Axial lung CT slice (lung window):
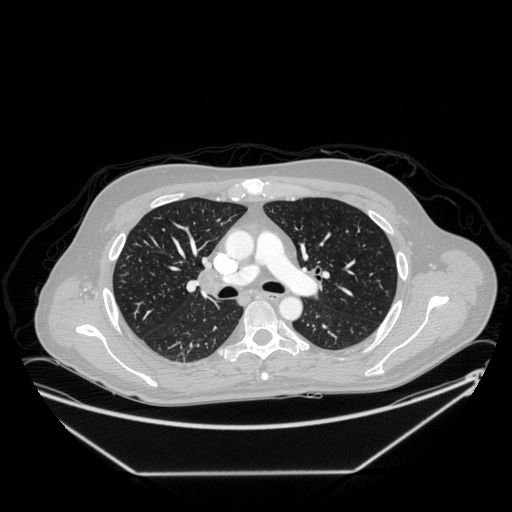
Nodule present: no